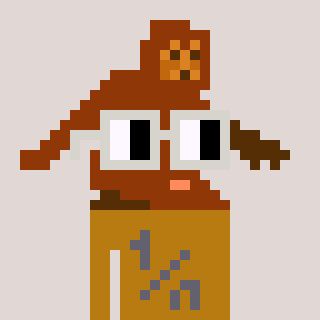
a pixel art character with square light gray glasses, a bigfoot-shaped head and a gold-colored body on a warm background